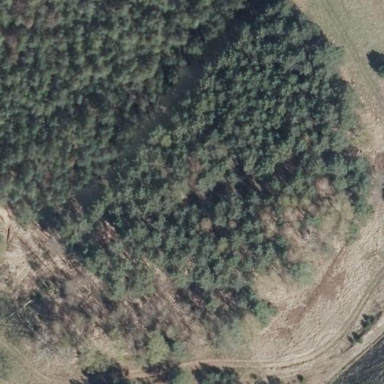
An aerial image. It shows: Forest area.